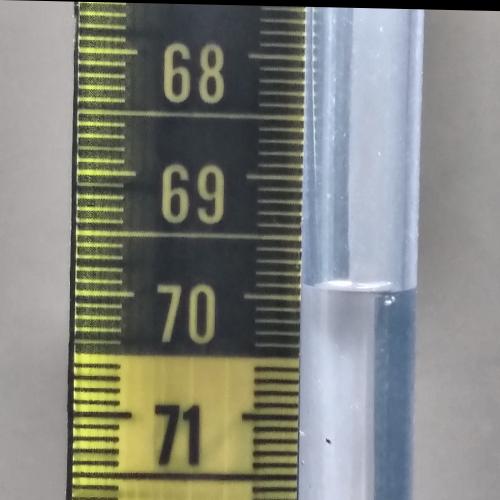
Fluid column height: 69.9 cm